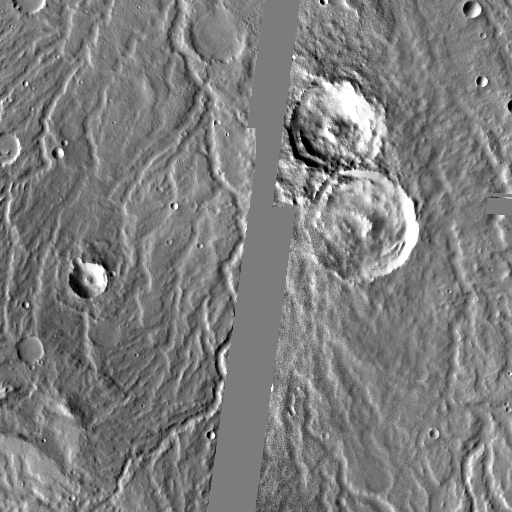
Crater classes present: Background, Other, Buried